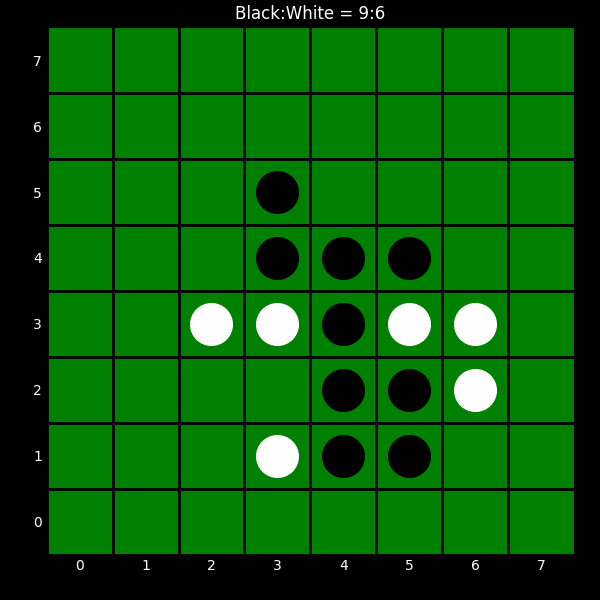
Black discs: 9
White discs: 6